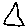
Label: triangle